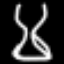
Label: hourglass